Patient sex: F
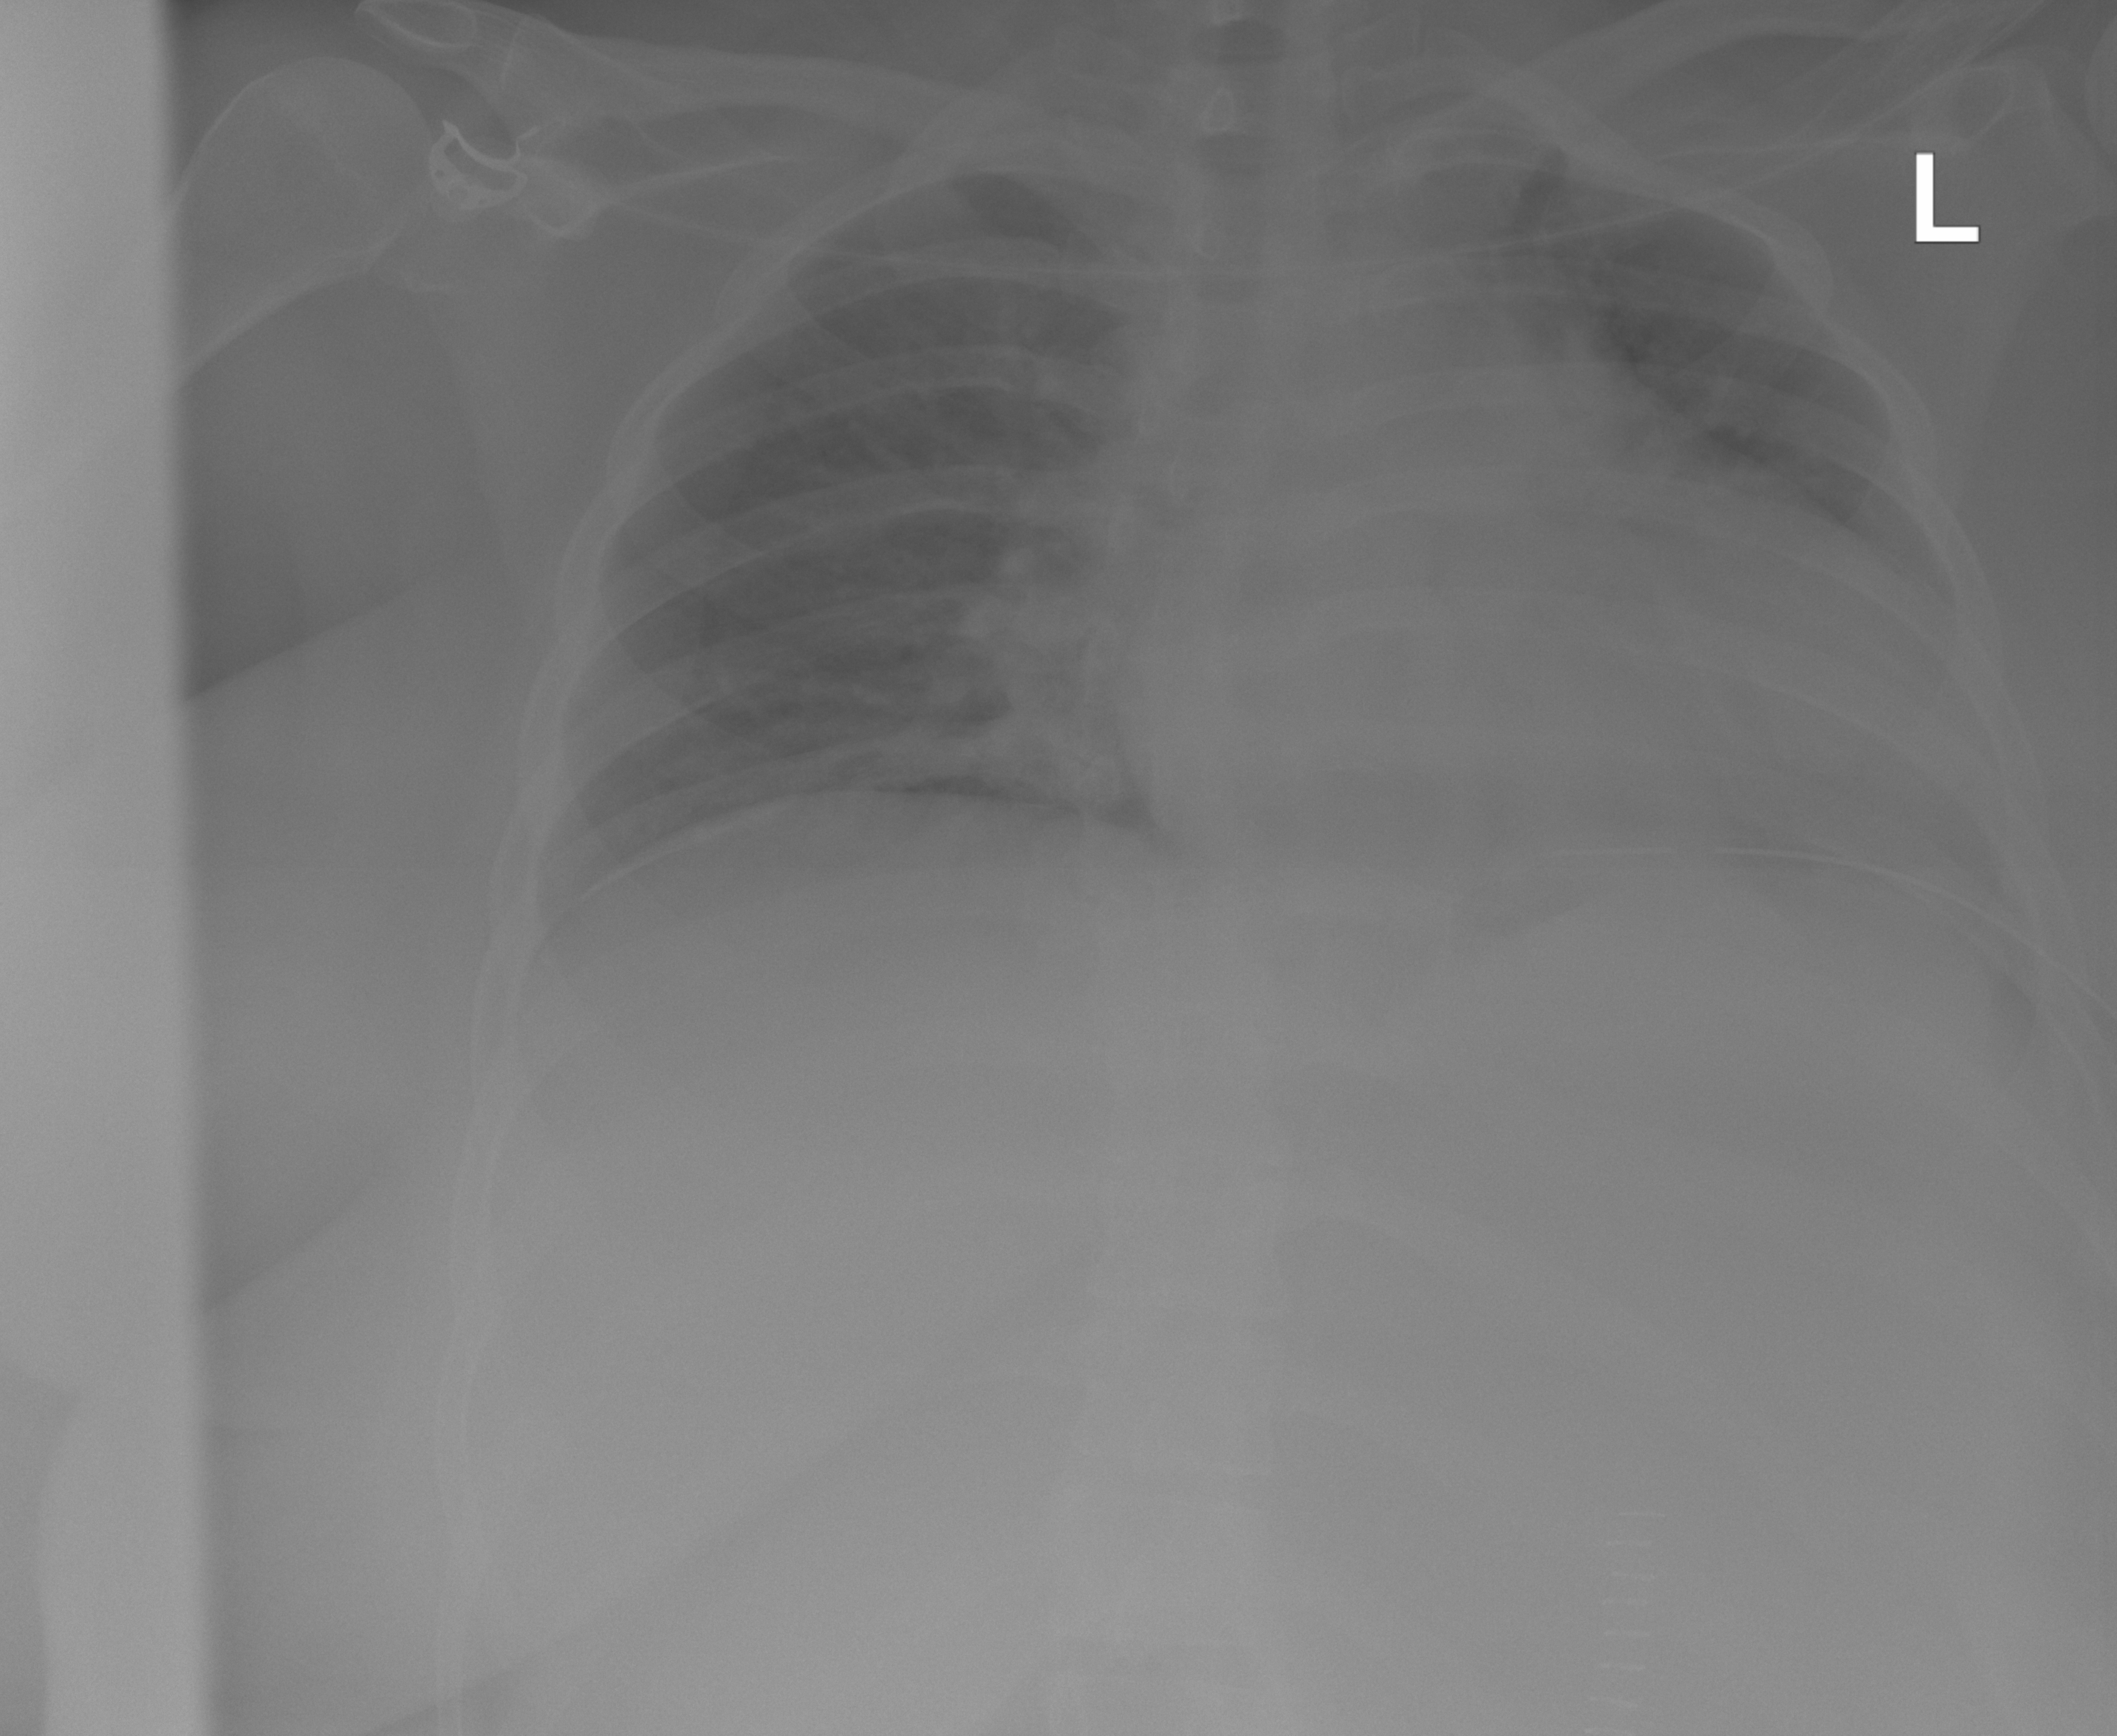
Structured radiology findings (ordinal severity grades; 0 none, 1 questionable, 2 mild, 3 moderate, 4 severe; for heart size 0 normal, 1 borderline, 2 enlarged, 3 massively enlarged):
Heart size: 2
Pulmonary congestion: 0
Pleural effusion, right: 0
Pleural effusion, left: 0
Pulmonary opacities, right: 0
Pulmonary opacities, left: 0
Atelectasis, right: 2
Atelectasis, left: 2